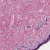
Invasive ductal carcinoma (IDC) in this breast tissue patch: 0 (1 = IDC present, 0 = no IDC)